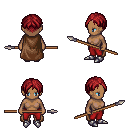
a pixel art fantasy rpg character, female body template, human, dark skin, brown cape, red pants, brunette parted hairstyle, metal boots, spear, four views (front, back, left, right), 2x2 character sprite sheet, small pixel art, hard edges, no anti-aliasing